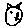
Label: cat